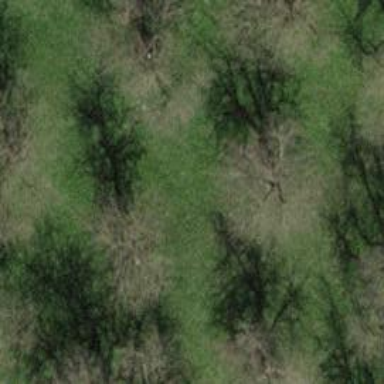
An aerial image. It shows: Single tag "natural: tree."